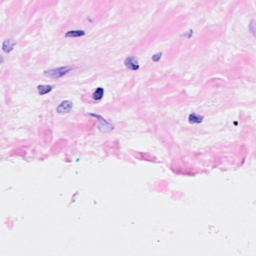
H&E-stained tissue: Breast